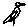
Label: bird